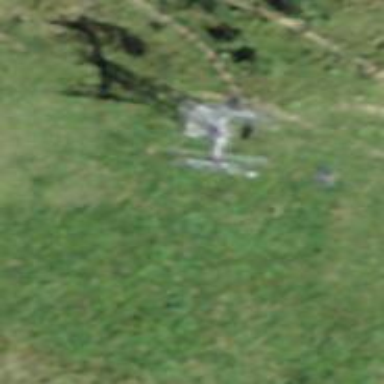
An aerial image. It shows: Pylon for aerialway.